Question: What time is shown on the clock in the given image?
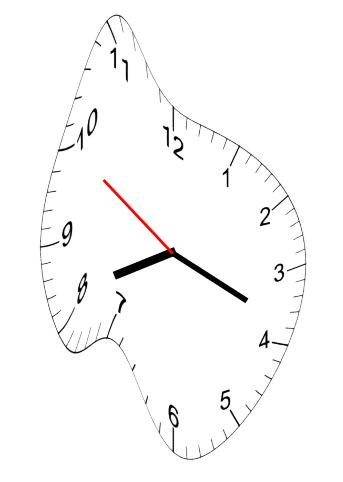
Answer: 08:18:50